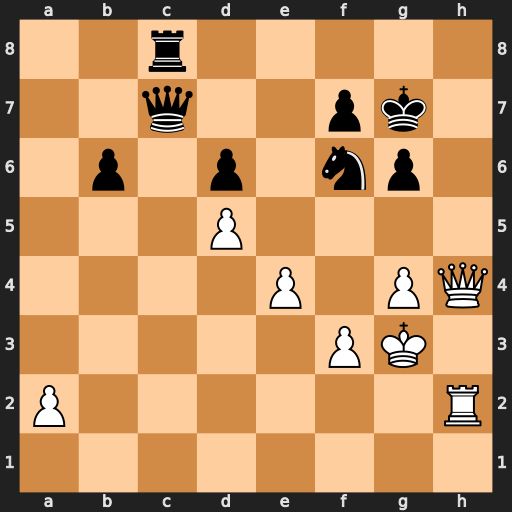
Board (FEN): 2r5/2q2pk1/1p1p1np1/3P4/4P1PQ/5PK1/P6R/8
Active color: w
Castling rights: -
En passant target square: -
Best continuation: Qh6+ Kg8 Qh8#